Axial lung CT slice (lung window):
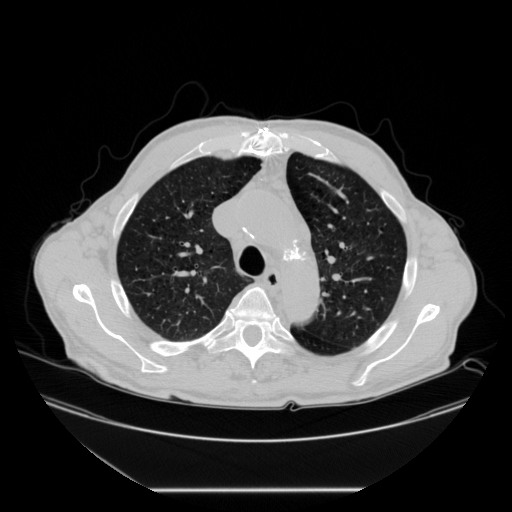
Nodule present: no